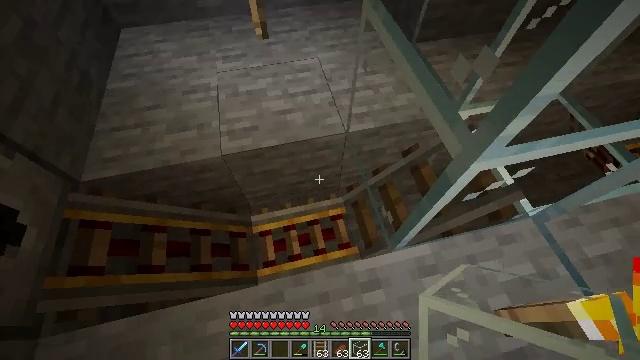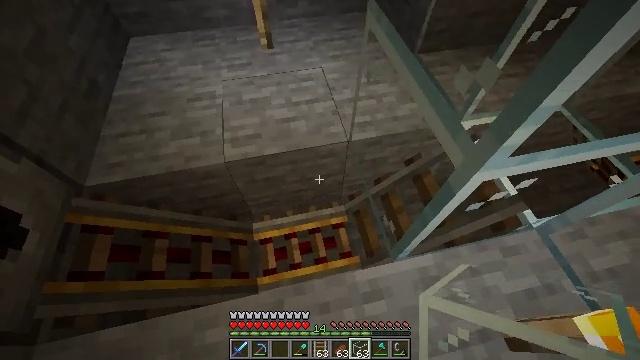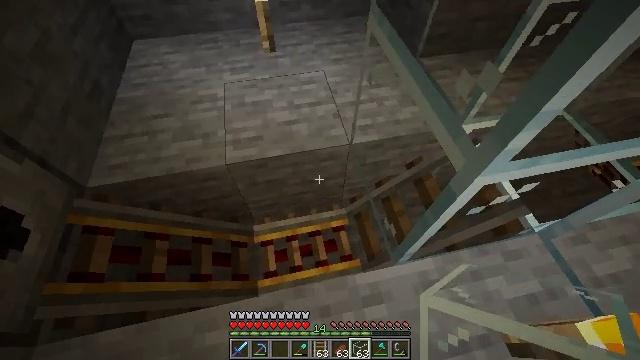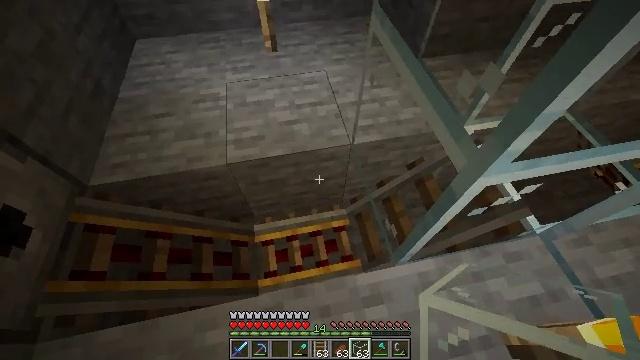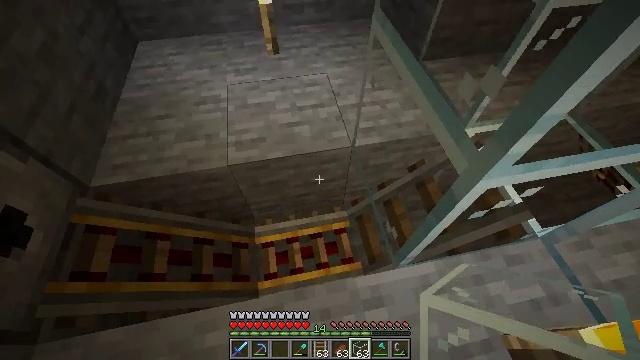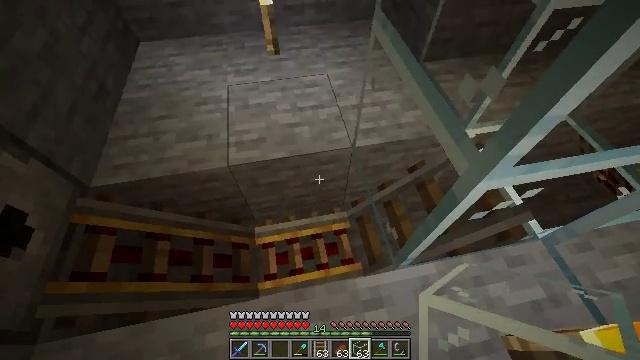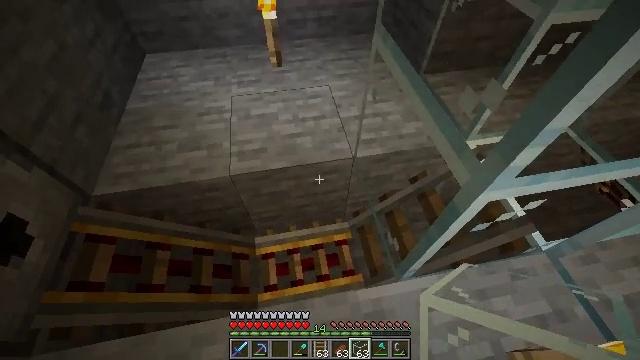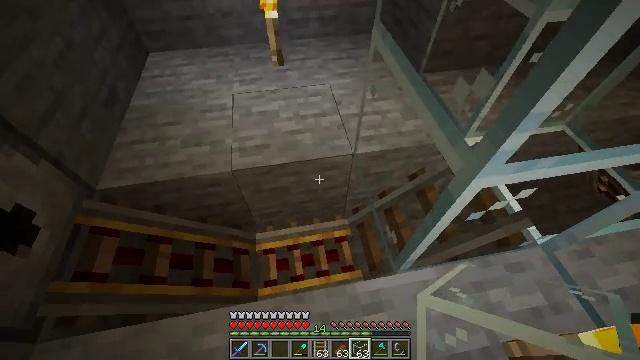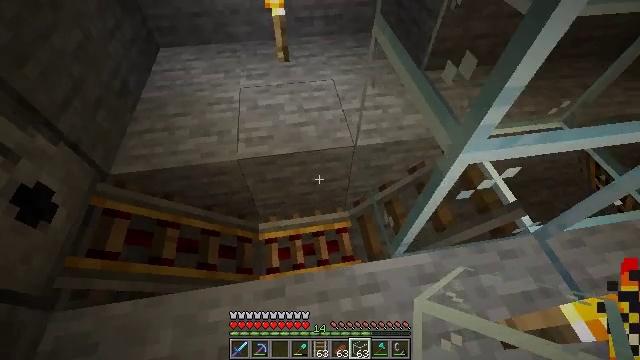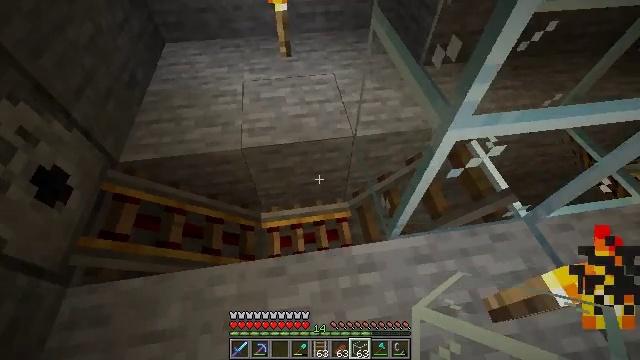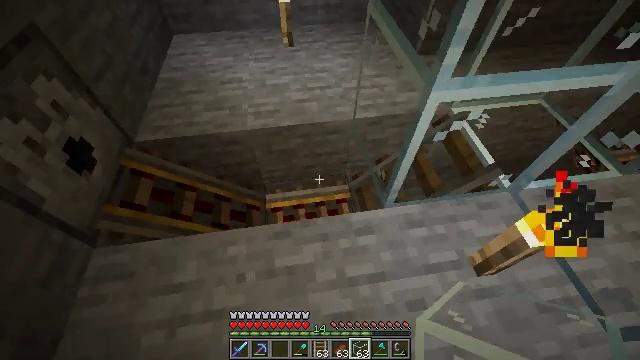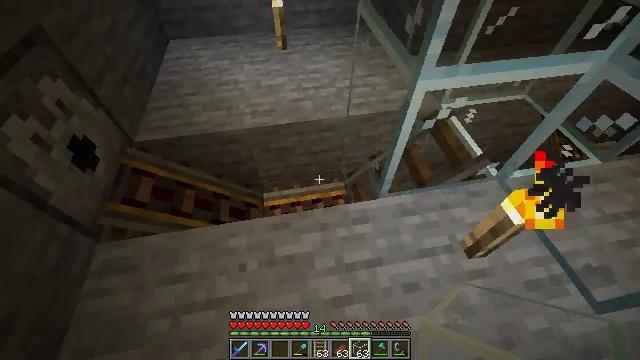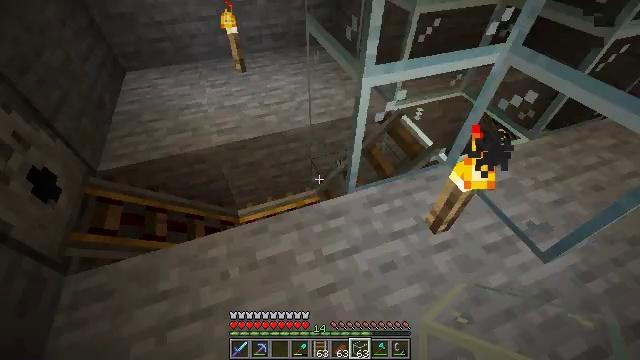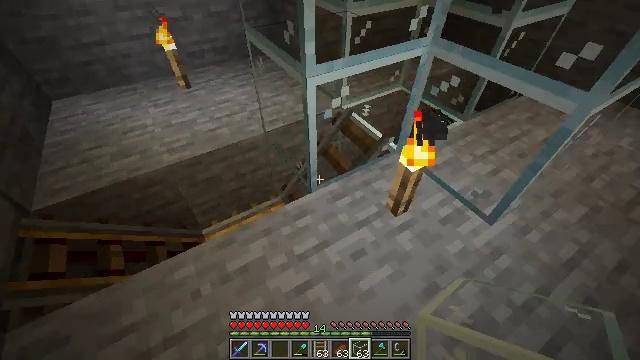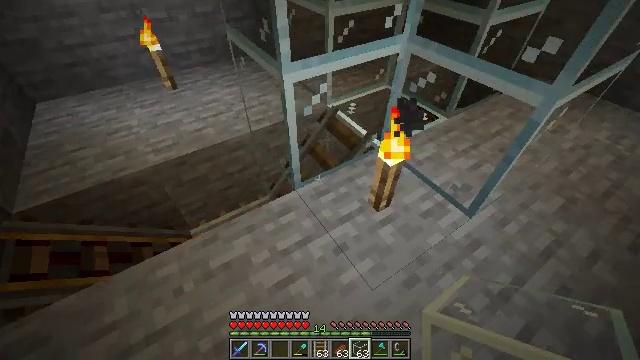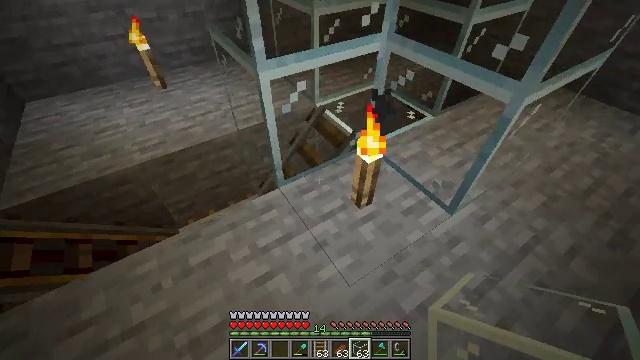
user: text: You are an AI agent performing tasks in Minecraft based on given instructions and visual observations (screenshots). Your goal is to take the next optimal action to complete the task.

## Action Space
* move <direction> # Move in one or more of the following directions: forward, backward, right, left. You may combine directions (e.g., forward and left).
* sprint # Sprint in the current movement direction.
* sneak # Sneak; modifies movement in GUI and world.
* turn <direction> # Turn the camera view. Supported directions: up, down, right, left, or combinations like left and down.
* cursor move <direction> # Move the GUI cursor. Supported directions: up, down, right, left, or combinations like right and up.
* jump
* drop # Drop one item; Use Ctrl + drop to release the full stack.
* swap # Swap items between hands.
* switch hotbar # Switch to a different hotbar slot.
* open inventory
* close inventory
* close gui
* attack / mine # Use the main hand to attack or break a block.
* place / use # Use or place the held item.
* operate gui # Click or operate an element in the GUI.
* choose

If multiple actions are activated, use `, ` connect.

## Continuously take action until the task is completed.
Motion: motion action
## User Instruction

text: Combine the required materials to craft a lever.
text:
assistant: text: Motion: turn up
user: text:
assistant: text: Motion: no_op
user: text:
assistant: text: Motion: no_op
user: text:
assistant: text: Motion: no_op
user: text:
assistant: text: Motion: no_op
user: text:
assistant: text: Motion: turn up
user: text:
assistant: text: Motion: move back
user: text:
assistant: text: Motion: move back, turn left
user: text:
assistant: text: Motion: move back
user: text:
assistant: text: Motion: move back
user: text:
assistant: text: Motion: move back, turn right and up
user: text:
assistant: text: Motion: turn right and up
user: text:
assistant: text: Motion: turn right and up
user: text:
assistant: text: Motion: move right, turn right
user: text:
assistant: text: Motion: move right
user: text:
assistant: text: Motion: move right, turn right
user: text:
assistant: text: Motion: move forward and move right, turn right
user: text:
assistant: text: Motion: move forward and move right, turn right
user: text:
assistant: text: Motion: move forward and move right, turn right
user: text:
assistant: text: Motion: move forward and move right, turn right
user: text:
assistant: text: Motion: move forward and move right, turn right
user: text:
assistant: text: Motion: move forward and move right, turn right and up
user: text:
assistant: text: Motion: move forward and move right
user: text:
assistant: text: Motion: move forward and move right, turn up
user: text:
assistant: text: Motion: move forward and move right, turn left and up
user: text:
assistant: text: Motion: move forward and move right, turn left
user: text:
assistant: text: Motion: move forward and move right, turn left
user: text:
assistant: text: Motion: move forward and move right, turn left
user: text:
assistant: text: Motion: move forward and move right, turn left
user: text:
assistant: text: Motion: move forward and move right, turn left